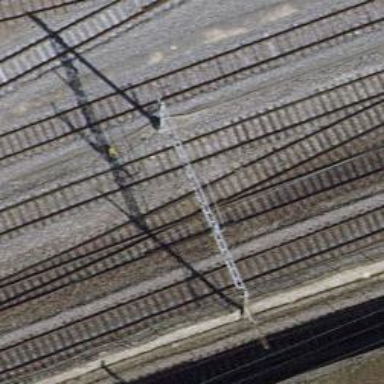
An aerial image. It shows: Catenary mast for power lines.